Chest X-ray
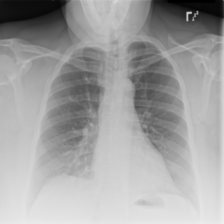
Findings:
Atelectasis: negative
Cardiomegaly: negative
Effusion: negative
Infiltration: negative
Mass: negative
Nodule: negative
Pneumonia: negative
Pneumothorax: negative
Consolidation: negative
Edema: negative
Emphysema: negative
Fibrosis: negative
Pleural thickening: negative
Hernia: negative